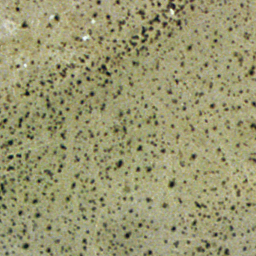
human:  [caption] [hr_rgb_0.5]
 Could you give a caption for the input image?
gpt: This is a chaparral .

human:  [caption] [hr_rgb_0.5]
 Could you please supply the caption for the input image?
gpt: Lots of plants scattered on the ground. .

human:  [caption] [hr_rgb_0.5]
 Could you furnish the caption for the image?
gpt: There are some grey plants scattered on the ground .

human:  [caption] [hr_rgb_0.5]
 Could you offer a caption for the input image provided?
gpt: Lots of plants scattered in the loess ground. .

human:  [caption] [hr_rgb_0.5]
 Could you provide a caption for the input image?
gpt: Some grey plants are scattered in the loess ground .